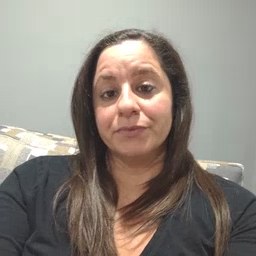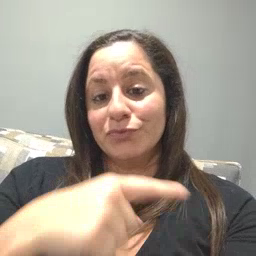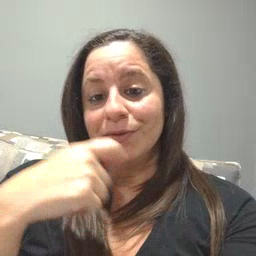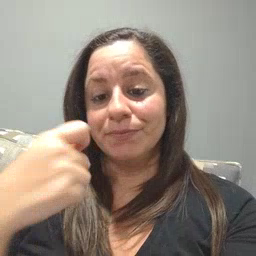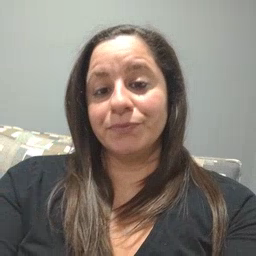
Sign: dryer